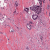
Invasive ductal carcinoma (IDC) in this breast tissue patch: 1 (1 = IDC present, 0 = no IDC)